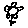
Label: flower